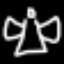
Label: angel